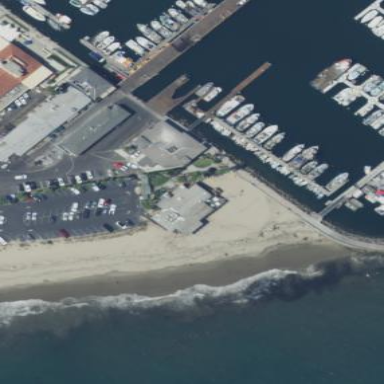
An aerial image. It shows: Man-made pier.